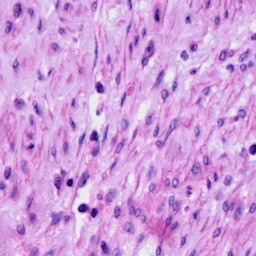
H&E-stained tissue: Cervix